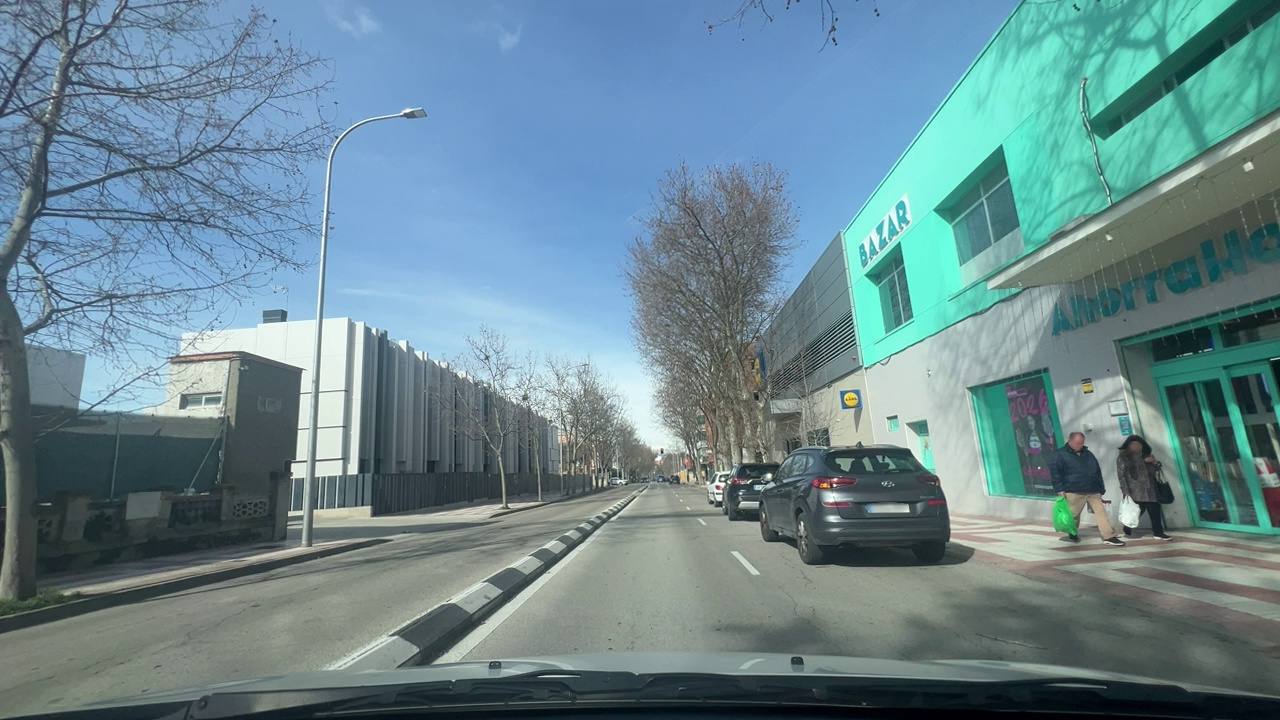
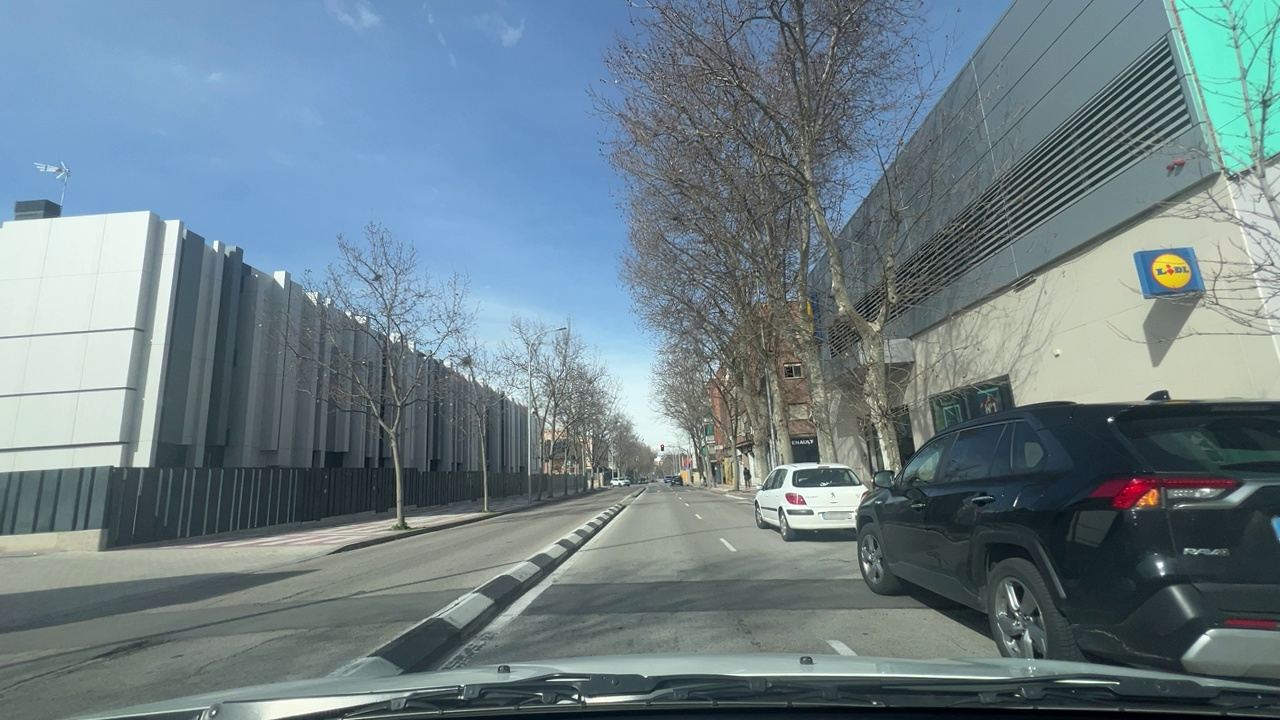
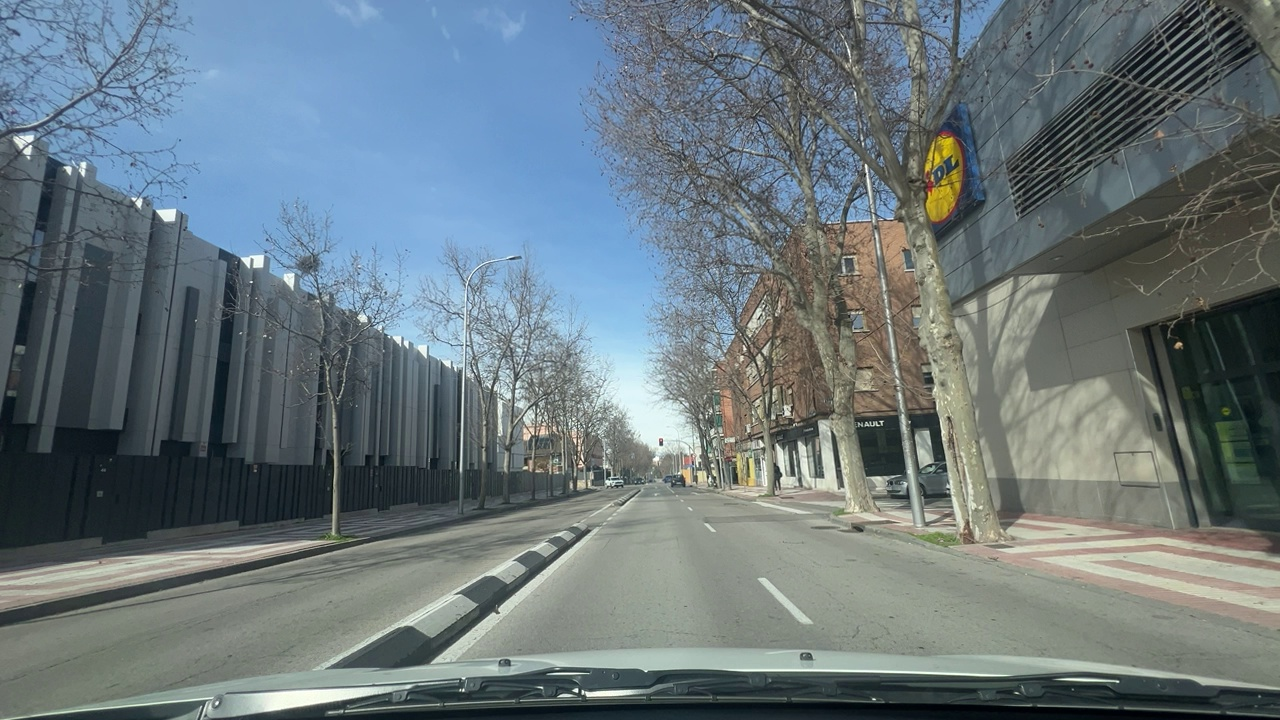
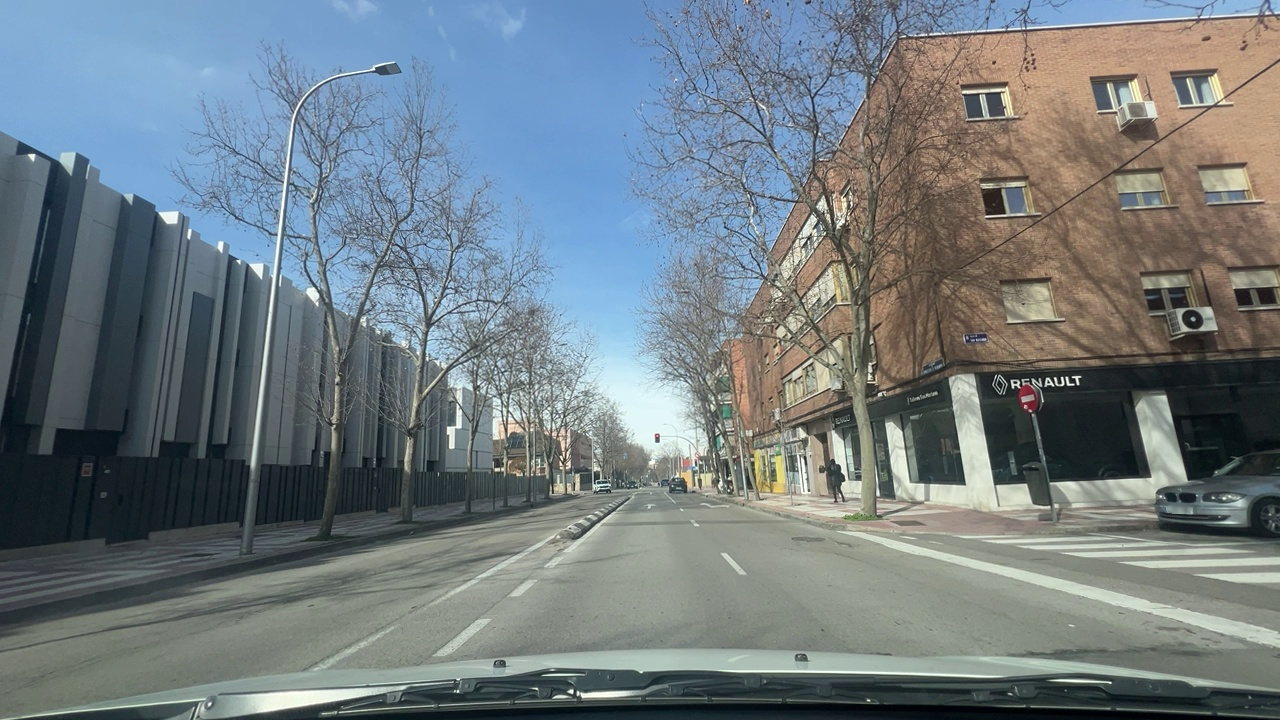
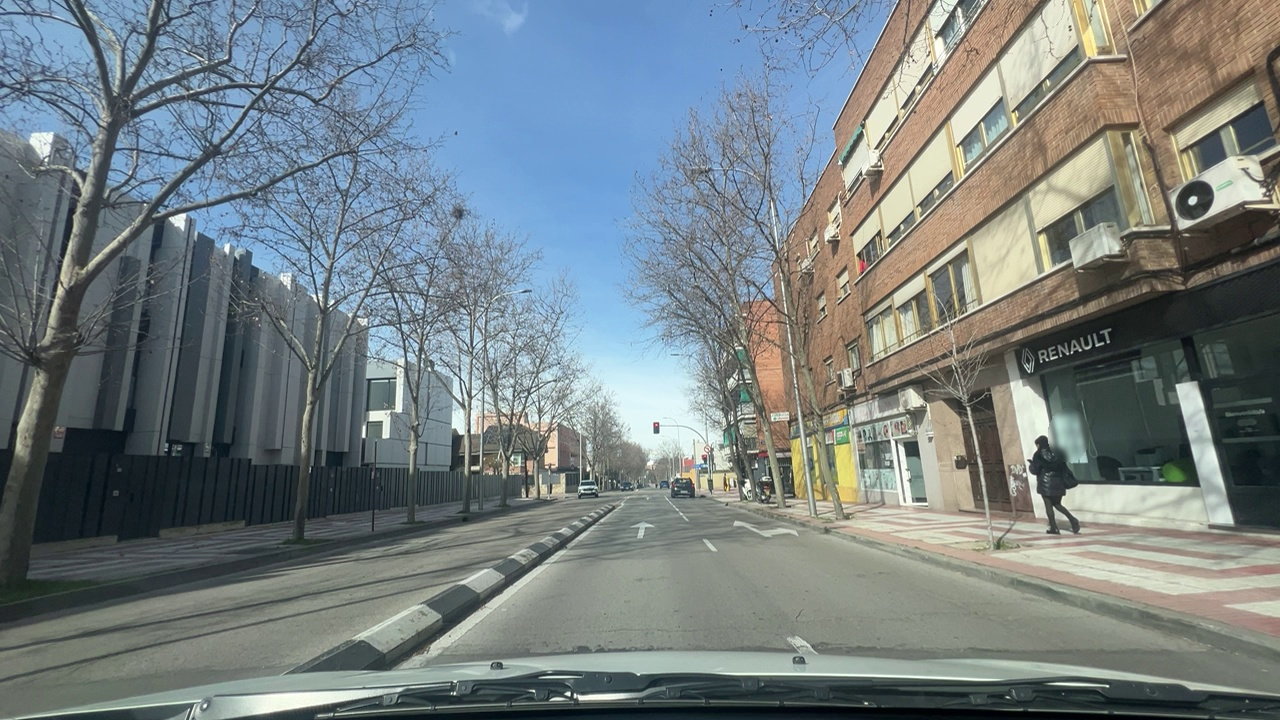
Situation: Traffic light
Question: Do you observe any red traffic light regulating the ego lane?
Answer: Yes
Reasoning: In the distance, a traffic light configuration consisting of two signal heads is visible: one positioned above the lanes and another located on the left-hand side. The roadway comprises two lanes, with vehicles parked in a double-row formation within the right-hand lane.

Situation: Traffic light
Question: What is the color of the traffic light regulating the ego lane?
Answer: Red
Reasoning: Two red traffic lights are observed: one is positioned overhead above the lanes and the other is situated to the right of the roadway, while the Ego vehicle proceeds along the left lane.

Situation: Traffic light
Question: Is the ego vehicle positioned in a dedicated right-turn lane before the traffic light?
Answer: No
Reasoning: The Ego vehicle is traveling in the left lane of a two-lane street. At the signalized intersection, there are no dedicated turn lanes; the right lane permits both straight movement and right turns, while the Ego's lane is restricted to traveling straight only.

Situation: Traffic light
Question: Is the ego vehicle positioned in a dedicated left-turn lane before the traffic light?
Answer: No
Reasoning: The Ego vehicle is traveling in the left lane of a two-lane street. At the signalized intersection, there are no dedicated turn lanes; the right lane permits both straight movement and right turns, while the Ego's lane is restricted to traveling straight only.

Situation: Traffic light
Question: Are multiple traffic lights regulating the ego direction of travel displaying different colors simultaneously?
Answer: No
Reasoning: In the distance, two red  traffic light configuration consisting of two signal heads is visible: one positioned above the lanes and another located on the left-hand side. The roadway comprises two lanes, with vehicles parked in a double-row formation within the right-hand lane.